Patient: sex M, age 75
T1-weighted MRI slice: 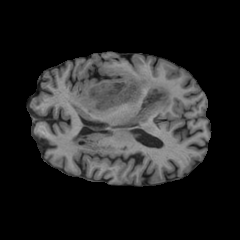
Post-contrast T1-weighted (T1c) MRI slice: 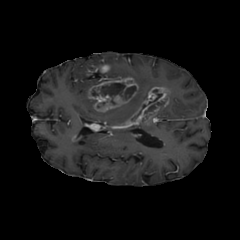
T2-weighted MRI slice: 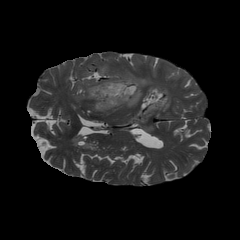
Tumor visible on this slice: yes
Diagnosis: Glioblastoma, IDH-wildtype
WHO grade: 4